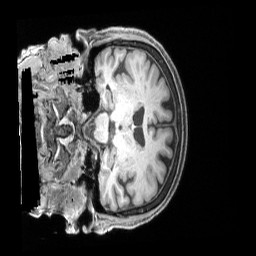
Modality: T1w
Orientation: coronal
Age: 69
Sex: female